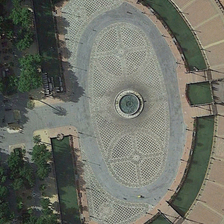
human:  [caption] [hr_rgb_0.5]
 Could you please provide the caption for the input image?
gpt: some green trees are near a semi-circle square .

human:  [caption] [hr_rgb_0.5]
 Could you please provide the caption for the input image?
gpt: some green trees are near a semi-circle square .

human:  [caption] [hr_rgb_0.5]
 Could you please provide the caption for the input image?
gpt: some green trees are near a semi-circle square .

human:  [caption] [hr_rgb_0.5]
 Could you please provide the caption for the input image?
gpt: some green trees are near a semi-circle square .

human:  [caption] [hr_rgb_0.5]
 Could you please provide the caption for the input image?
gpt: some green trees are near a semi-circle square .